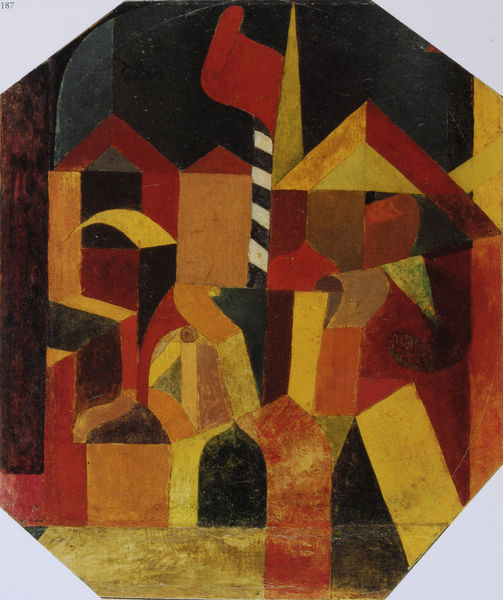
Titel: Mit der roten Fahne
Künstler: Paul Klee
Standort: Schweiz
Institution: Privatbesitz
Schlagwörter: blau, gemälde, mann, weiß, gelb, kubismus, kubistisch, landschaft, stadt, braun, bunt, hell, orange, schwarz, tür, dach, gebäude, haus, rot, wand, architektur, spitze, häuser, turm, ecke, venedig, fahne, flagge, mast, abstrakt, farben, modern, dächer, farbe, formen, grafik, vegetation, lanze, gestreift, streifen, surrealismus, tor, bögen, kurven, dada, eckig, rechteck, buchstaben, macke, ritter, gedreht, bauhaus, ecken, geometrisch, schranke, konstruktion, hellebarde, weich, emblem, dreiecke, geometrie, klee, kuben, kandinsky, marokko, tunis, sechseck, paul klee, winkel, kubus, marc, malewitsch, turnier, fane, araische stadt, arabische stadt, rimanik, malewitschg